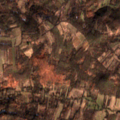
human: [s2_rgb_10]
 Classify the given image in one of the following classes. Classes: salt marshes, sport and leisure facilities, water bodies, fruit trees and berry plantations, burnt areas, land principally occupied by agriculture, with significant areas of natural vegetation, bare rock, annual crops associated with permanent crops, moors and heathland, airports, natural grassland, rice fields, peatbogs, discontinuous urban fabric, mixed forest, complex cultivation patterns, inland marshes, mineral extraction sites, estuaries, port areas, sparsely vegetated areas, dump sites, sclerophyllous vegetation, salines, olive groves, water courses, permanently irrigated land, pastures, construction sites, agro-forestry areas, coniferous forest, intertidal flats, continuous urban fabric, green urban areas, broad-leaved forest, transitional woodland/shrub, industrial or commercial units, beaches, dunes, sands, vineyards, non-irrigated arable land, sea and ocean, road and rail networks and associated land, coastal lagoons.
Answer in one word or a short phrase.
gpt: complex cultivation patterns, land principally occupied by agriculture, with significant areas of natural vegetation, broad-leaved forest